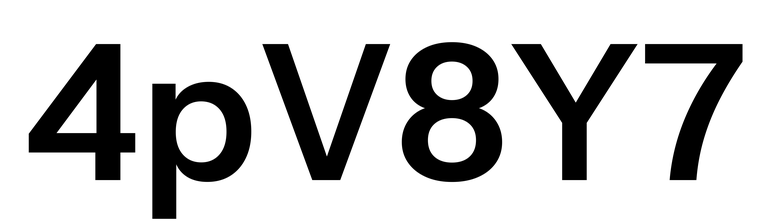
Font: InstrumentSans_SemiBold